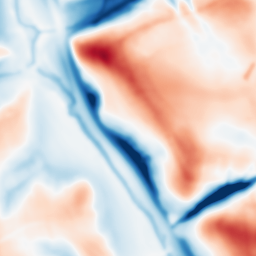
Category: multiscale
Decomposition family: dog
Decomposition parameters: sigma_low: 2
sigma_high: 20
Upsampling method: bilinear
Upsampling parameters: scale: 2
Upsampling scale: 2